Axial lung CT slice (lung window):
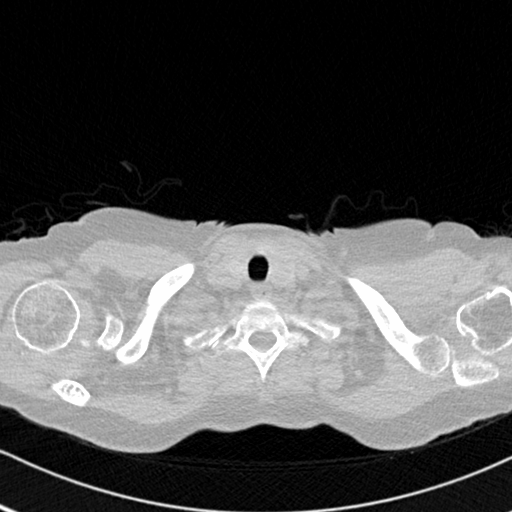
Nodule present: no